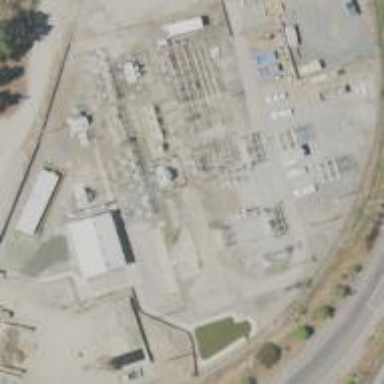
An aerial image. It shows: Power substation.